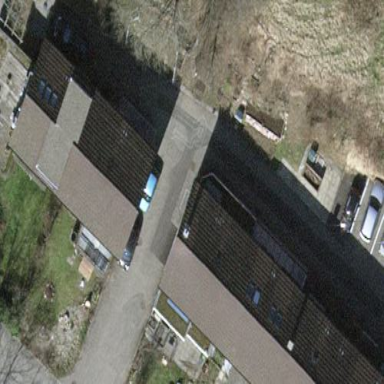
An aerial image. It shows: Terrace building.